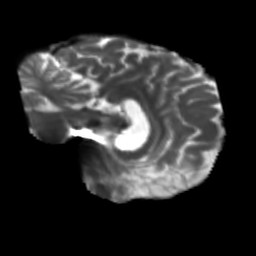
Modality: T2w
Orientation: sagittal
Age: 66
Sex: male
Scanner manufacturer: siemens
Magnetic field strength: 3 T
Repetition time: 5.47 s
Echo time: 0.0854 s